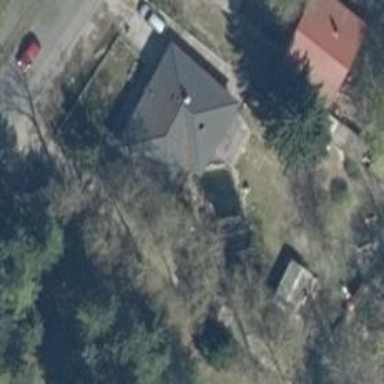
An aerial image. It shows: Detached building.